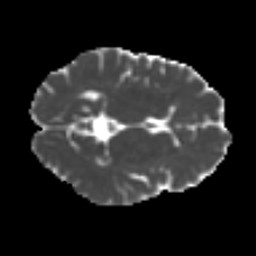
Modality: MD
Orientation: axial
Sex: female
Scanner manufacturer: ge
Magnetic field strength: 3 T
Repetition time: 7 s
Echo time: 0.08 s